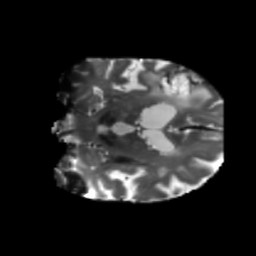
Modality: T2w
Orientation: coronal
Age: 69
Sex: male
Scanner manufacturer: siemens
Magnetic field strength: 3 T
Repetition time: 5.25 s
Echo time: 0.08 s